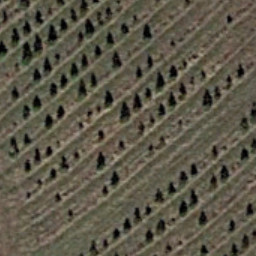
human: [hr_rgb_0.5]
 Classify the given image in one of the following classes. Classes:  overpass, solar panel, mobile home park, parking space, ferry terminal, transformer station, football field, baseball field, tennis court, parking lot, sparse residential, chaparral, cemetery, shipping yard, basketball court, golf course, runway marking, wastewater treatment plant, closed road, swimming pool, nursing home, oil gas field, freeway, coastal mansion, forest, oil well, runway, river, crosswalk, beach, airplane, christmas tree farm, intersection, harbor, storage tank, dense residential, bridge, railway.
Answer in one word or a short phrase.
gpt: christmas tree farm